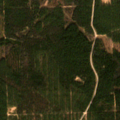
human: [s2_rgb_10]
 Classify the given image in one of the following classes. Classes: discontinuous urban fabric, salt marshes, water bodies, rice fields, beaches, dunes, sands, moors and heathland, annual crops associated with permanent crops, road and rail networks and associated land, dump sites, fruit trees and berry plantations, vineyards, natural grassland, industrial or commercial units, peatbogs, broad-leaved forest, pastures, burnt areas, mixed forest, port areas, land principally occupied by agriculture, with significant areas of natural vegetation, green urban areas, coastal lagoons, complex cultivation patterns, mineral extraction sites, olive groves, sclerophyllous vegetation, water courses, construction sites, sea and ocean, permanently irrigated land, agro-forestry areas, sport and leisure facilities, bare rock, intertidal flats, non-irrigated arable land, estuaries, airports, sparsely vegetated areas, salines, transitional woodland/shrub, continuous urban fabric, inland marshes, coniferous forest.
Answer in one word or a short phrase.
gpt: coniferous forest, mixed forest, transitional woodland/shrub